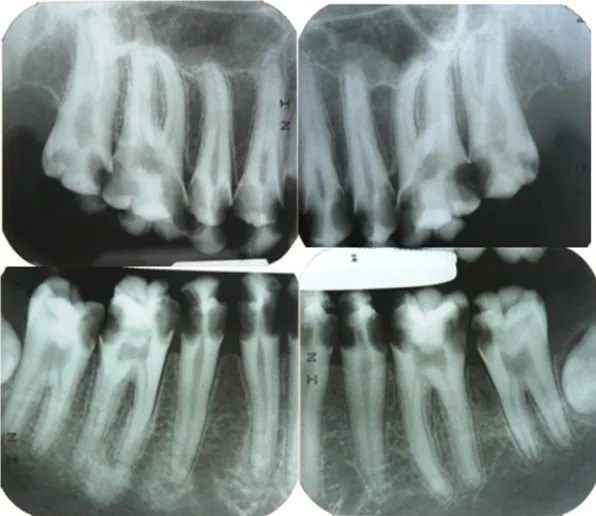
Pre-treatment periapical radiographs.
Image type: radiology (x_ray)